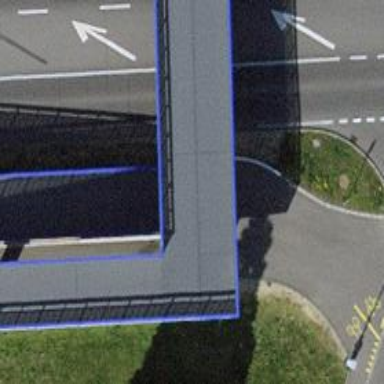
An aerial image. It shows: Cycleway with metal surface.